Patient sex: F
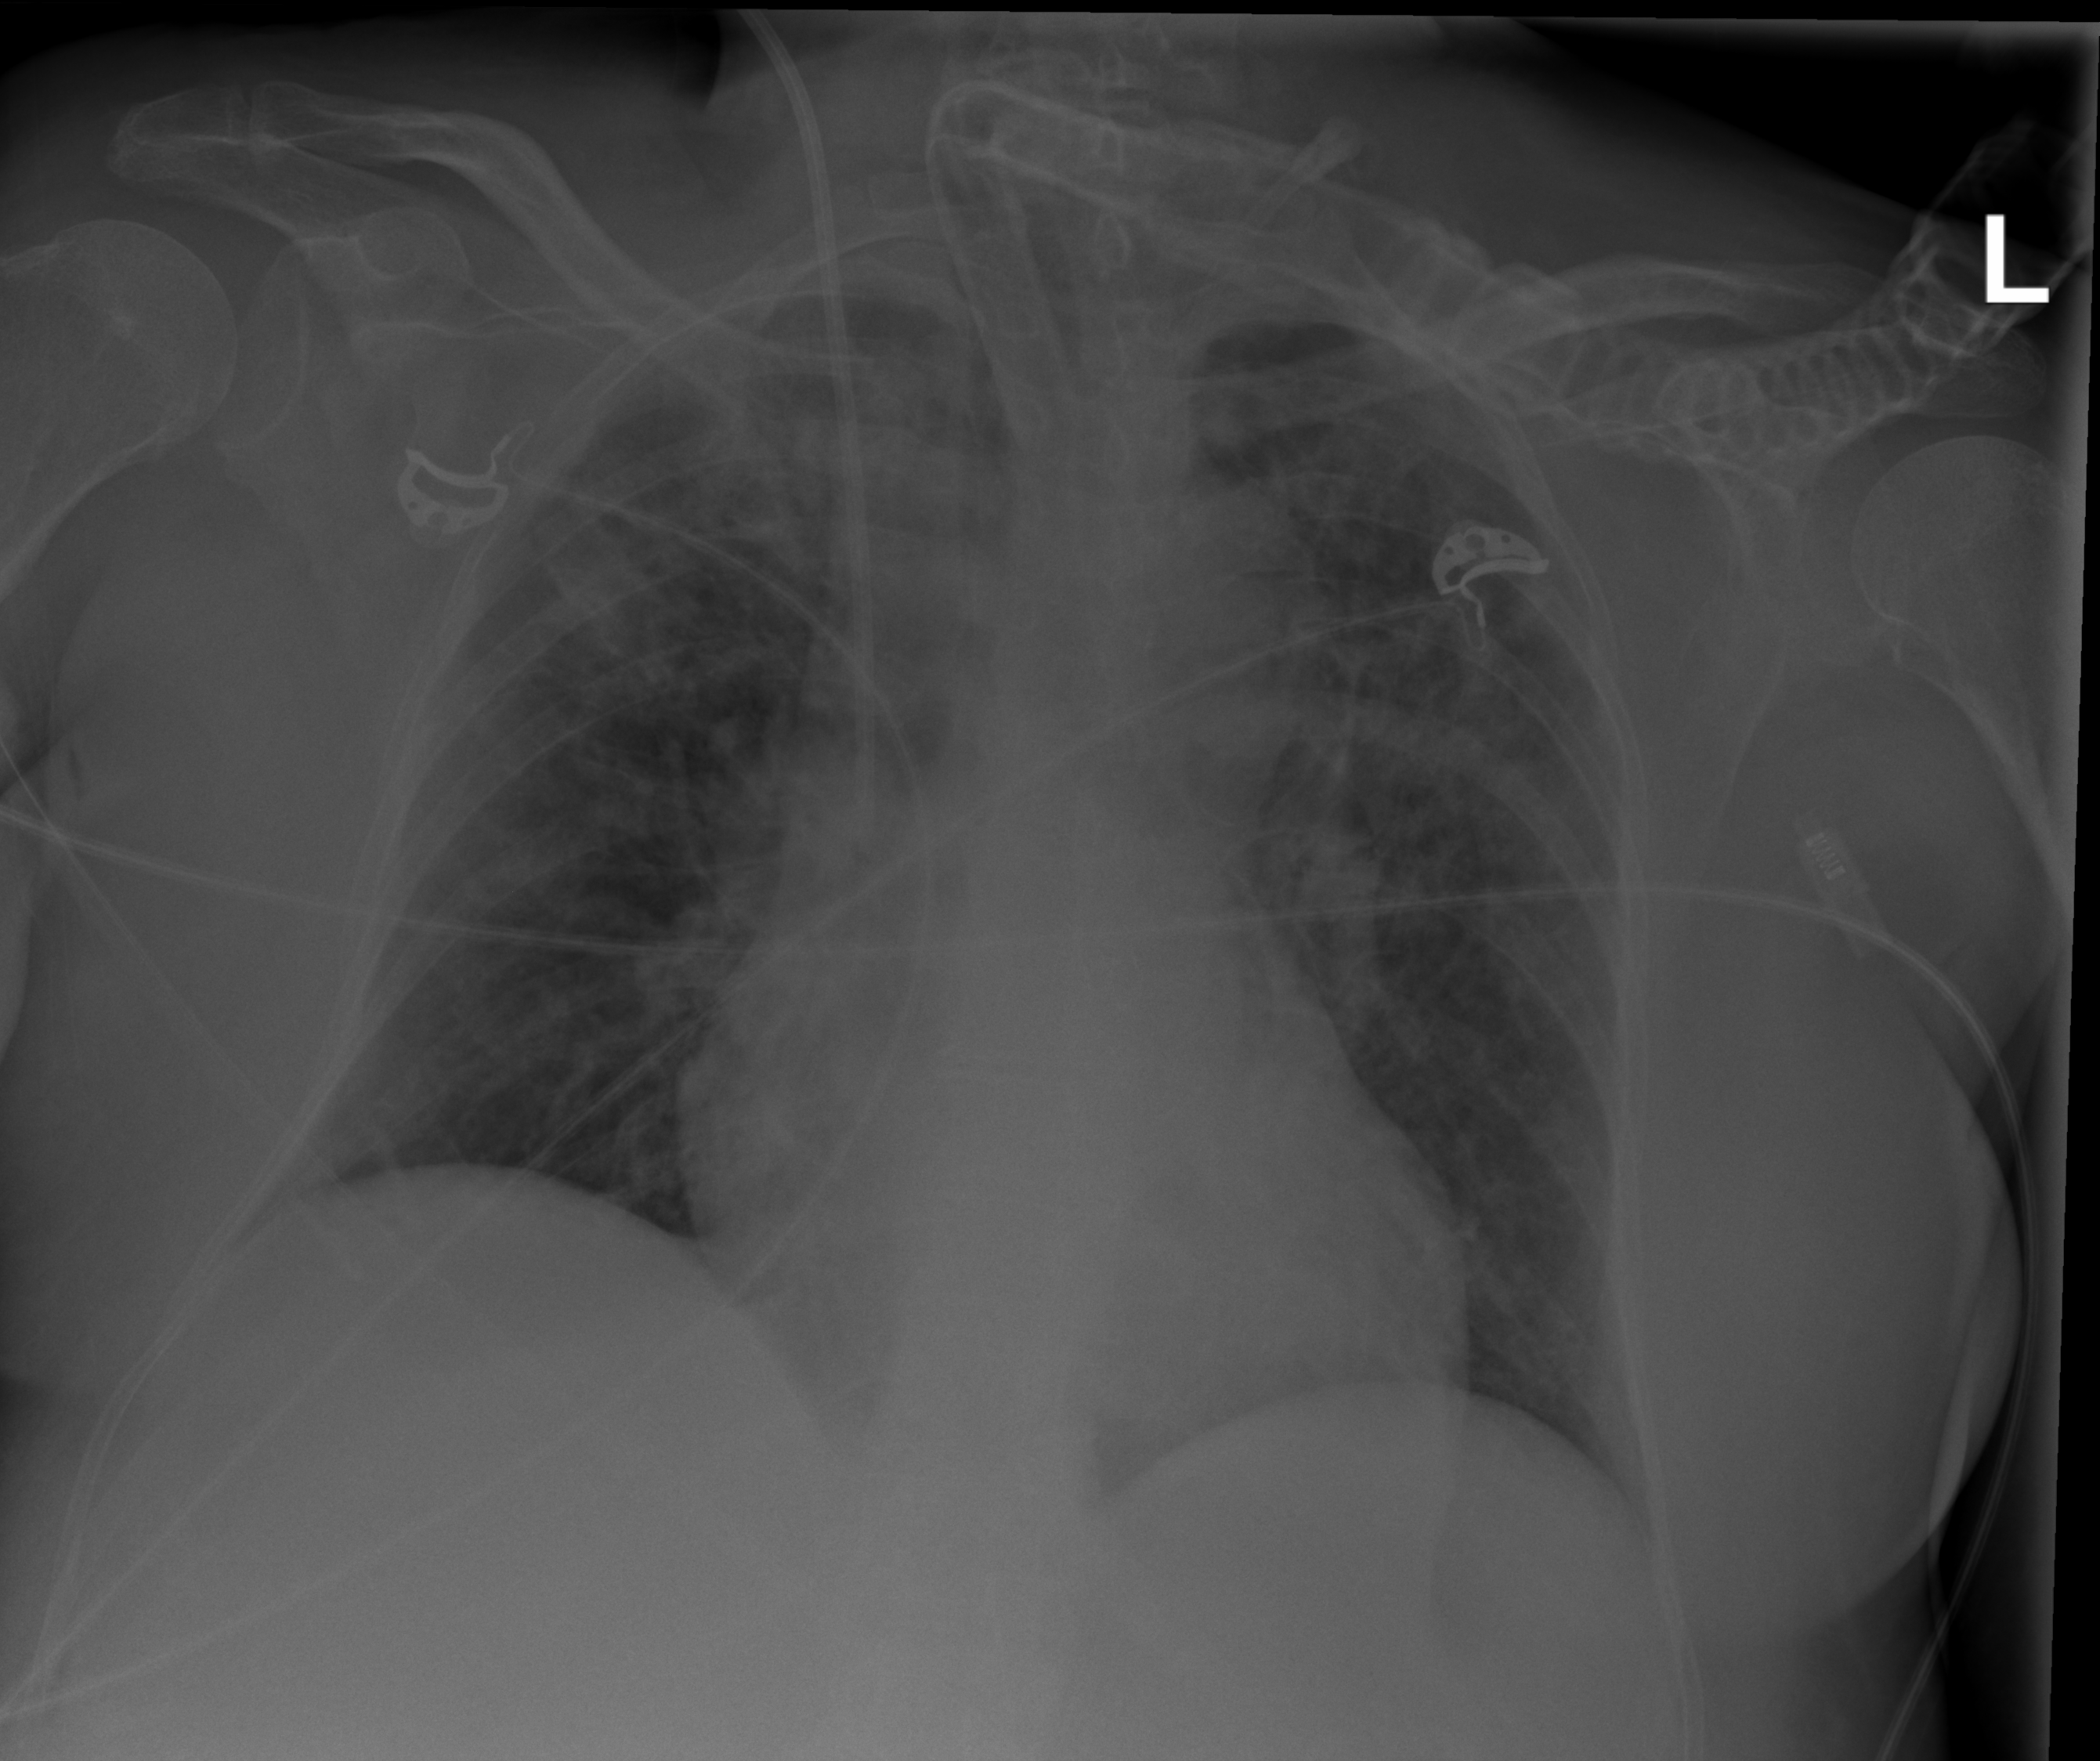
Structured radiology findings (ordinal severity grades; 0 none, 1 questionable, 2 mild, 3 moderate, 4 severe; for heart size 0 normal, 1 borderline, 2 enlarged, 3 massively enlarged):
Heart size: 2
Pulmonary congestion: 2
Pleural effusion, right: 0
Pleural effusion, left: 0
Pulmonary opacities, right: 2
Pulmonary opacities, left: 2
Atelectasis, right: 2
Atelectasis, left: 2